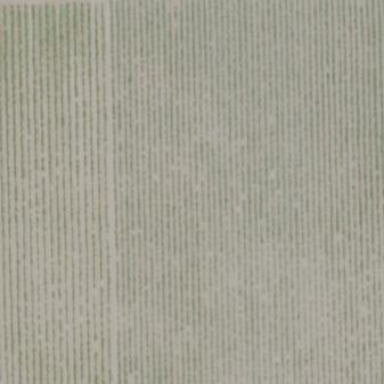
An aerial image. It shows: Vineyard where grapes are grown.